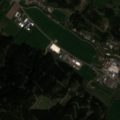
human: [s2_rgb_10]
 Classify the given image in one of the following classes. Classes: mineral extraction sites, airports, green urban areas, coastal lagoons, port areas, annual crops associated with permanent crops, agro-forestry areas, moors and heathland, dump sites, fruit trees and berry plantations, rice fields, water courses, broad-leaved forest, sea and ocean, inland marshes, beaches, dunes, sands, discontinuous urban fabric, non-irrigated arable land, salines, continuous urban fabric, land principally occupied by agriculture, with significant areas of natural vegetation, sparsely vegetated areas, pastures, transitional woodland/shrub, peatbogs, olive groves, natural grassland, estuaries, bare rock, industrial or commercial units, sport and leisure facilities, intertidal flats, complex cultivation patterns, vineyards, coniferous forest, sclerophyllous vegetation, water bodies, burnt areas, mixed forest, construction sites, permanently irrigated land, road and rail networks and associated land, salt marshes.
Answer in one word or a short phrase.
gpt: discontinuous urban fabric, pastures, complex cultivation patterns, coniferous forest